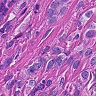
Metastatic tissue present: yes